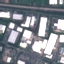
Land use / land cover class: Industrial